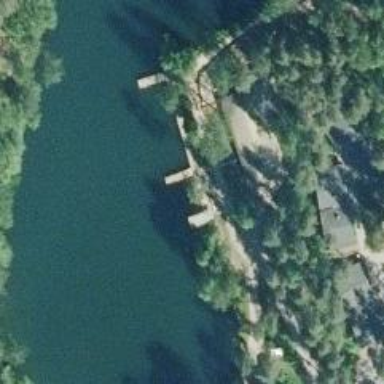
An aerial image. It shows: Swimming area used for leisure and sports activities.